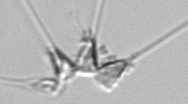
Label: Asterionellopsis_glacialis